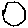
Label: hexagon